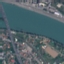
Label: River